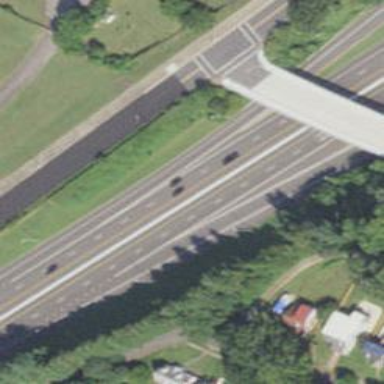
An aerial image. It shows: Motorway junction.